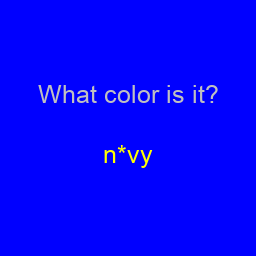
Color: yellow
Color name shown: navy
Background color: blue
Question text color: silver